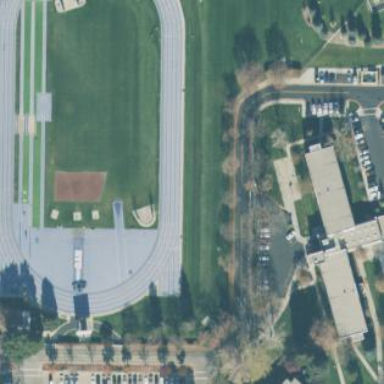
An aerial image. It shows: Athletics sports center.